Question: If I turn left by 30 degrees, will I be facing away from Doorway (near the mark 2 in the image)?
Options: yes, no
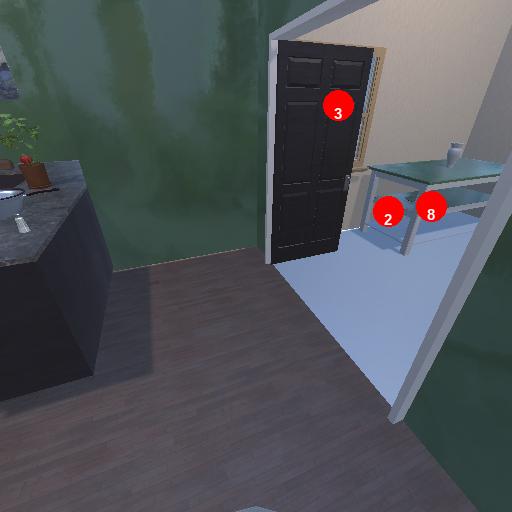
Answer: yes